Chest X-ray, AP view. Patient: 35 years old, sex M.
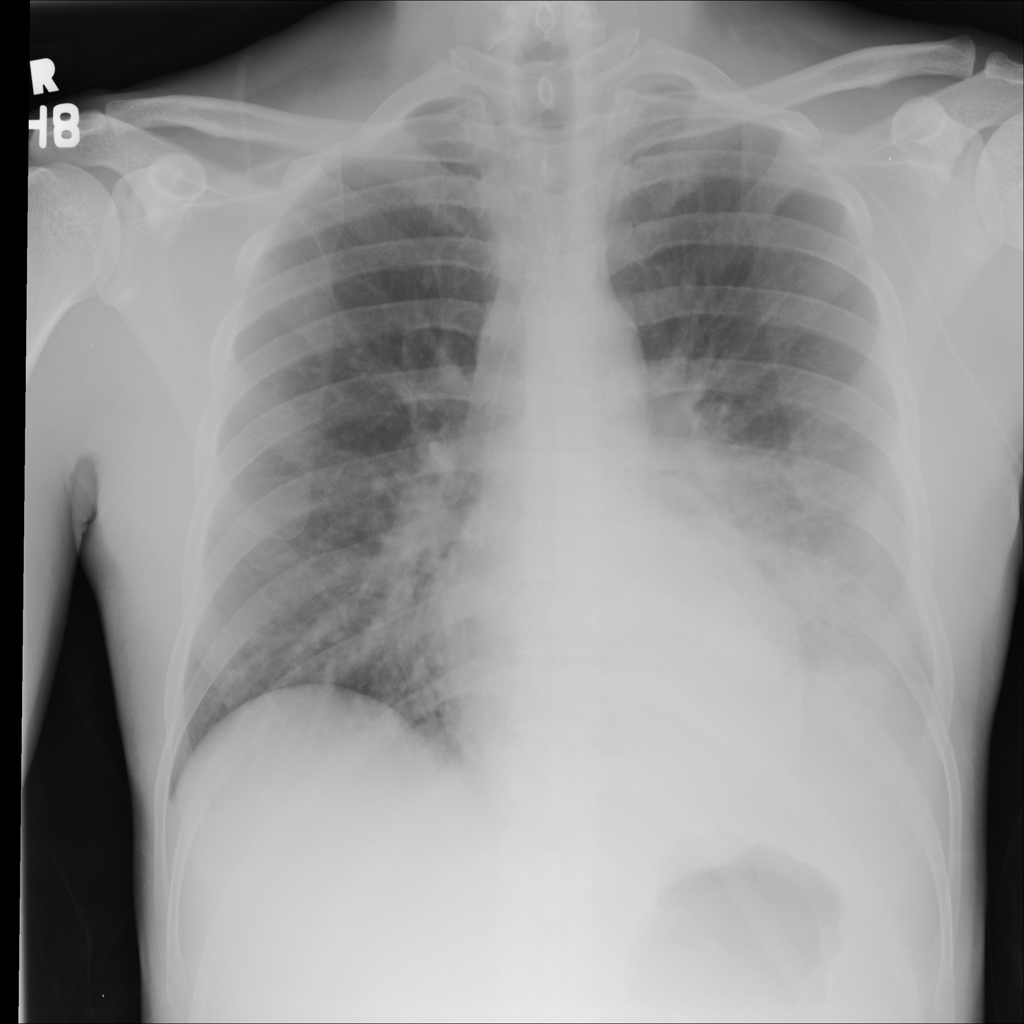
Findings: No Finding